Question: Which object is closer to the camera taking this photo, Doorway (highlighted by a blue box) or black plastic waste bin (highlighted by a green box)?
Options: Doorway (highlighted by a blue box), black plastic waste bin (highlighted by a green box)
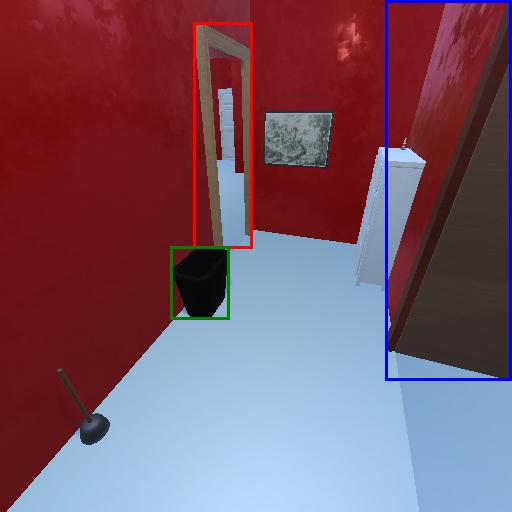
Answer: Doorway (highlighted by a blue box)